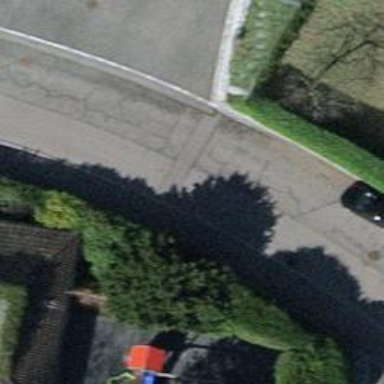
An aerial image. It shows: Residential road with asphalt surface. Sidewalk is present on the left side.